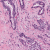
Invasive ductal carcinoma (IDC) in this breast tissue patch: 1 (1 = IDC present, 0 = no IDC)